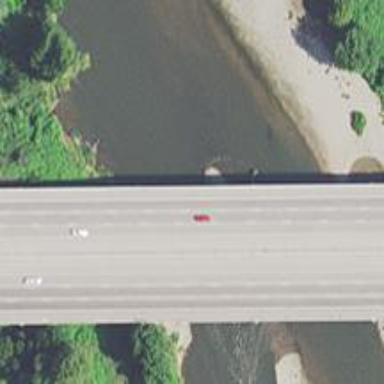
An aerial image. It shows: Concrete bridge pier.